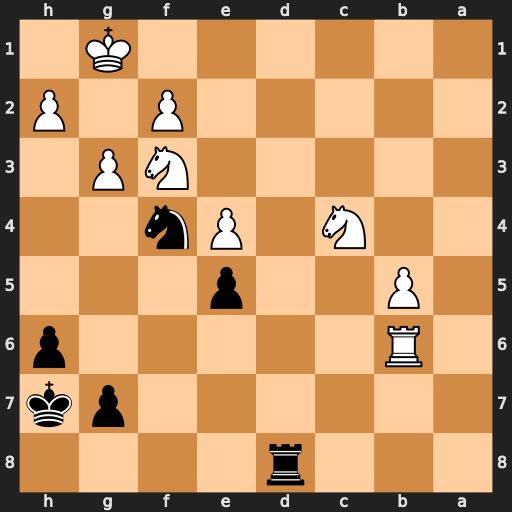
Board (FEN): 3r4/6pk/1R5p/1P2p3/2N1Pn2/5NP1/5P1P/6K1
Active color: b
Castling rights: -
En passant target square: -
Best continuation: Rd1+ Ne1 Rxe1#